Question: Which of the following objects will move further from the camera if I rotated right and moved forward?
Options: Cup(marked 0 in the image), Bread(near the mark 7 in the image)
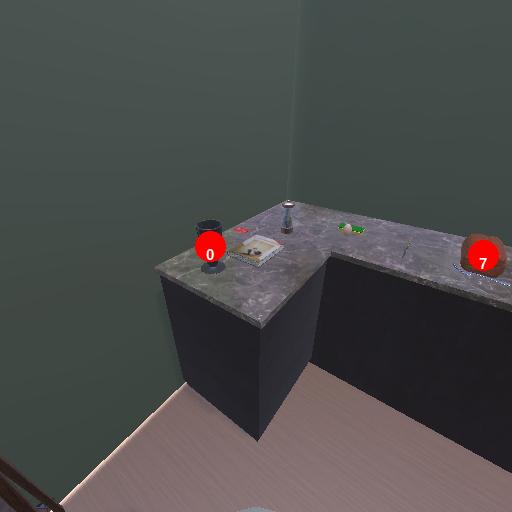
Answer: Cup(marked 0 in the image)